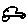
Label: car